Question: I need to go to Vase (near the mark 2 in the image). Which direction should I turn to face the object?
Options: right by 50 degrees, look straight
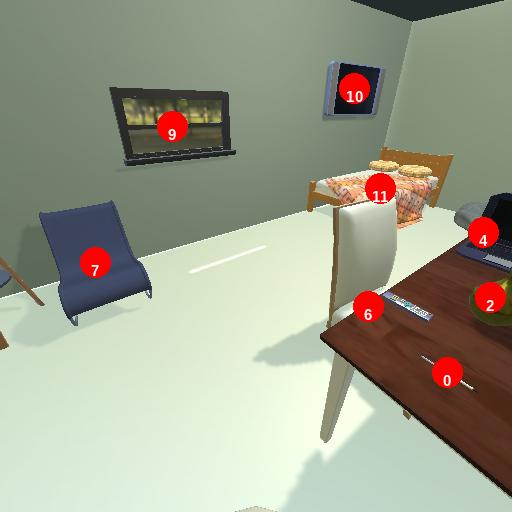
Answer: right by 50 degrees